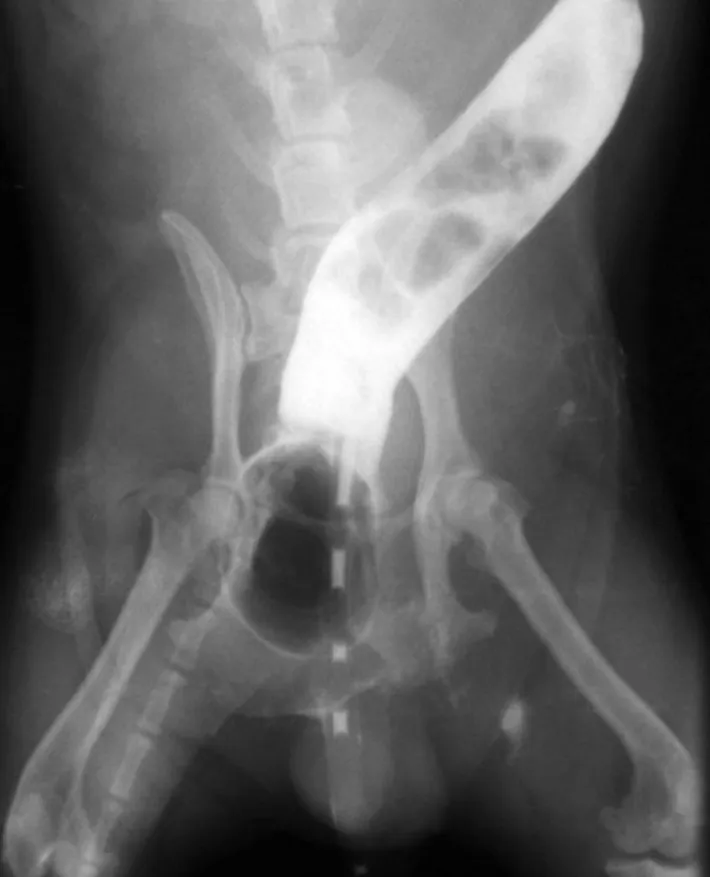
Ventrodorsal radiograph of barium sulfate enema two months after surgery; no sign of contrast media accumulation is seen in previous region of rectum.
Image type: radiology (x_ray)